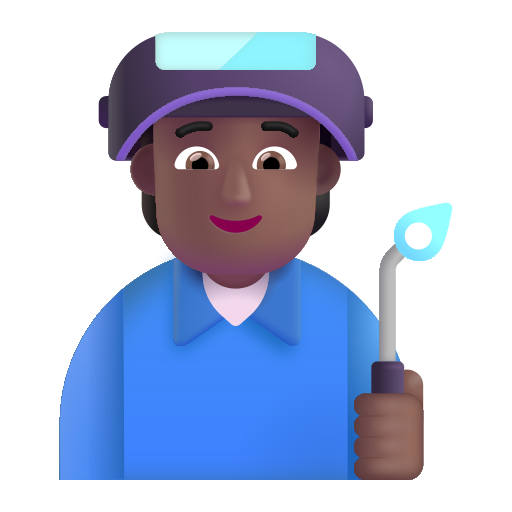
factory worker color  dark